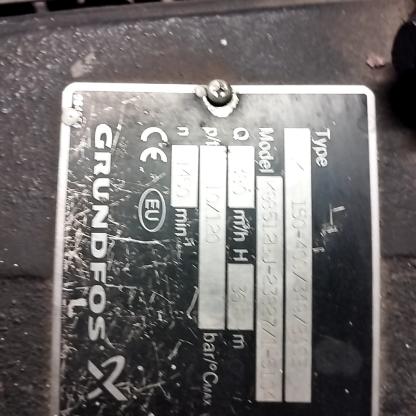
Klasa: tabliczka-znamionowa